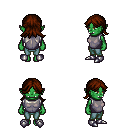
a pixel art fantasy rpg character, female body template, orc, green skin, steel chest armor, teal pants, brown loose hair, metal boots, four views (front, back, left, right), 2x2 character sprite sheet, small pixel art, hard edges, no anti-aliasing